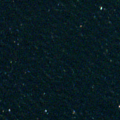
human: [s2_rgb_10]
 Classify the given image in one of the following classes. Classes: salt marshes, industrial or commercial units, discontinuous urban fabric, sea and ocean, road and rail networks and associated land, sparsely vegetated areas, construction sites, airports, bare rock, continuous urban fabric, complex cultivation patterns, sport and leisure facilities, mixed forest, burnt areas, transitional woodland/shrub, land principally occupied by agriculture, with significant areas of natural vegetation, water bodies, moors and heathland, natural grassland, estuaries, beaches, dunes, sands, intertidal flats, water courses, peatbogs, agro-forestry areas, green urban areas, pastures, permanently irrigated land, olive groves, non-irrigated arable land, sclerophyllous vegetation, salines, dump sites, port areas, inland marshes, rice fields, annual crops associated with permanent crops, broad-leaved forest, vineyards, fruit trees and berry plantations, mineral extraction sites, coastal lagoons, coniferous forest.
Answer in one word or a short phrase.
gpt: sea and ocean